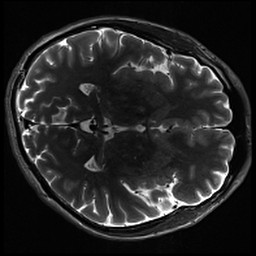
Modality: inplaneT2
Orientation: axial